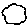
Label: cloud